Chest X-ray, PA view. Patient: 61 years old, sex M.
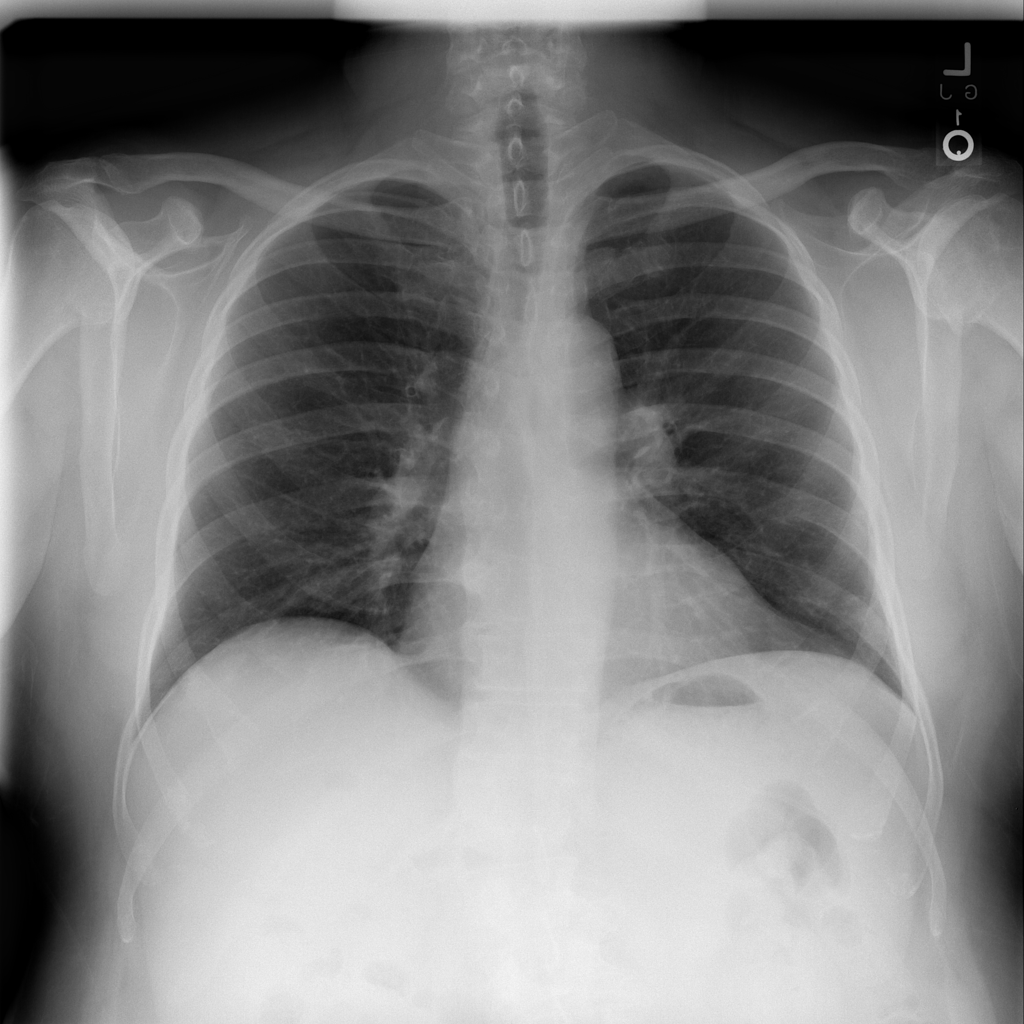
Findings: No Finding